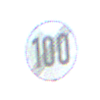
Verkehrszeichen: EndeGeschwindigkeit100
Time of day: SunriseSunset
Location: Outdoor (Nature)
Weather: Clear
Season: NotSpecified
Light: Natural